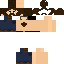
A male human skin with medium skin, wearing brown long hair dressed in a blue hoodie and brown pants, featuring a closed mouth.